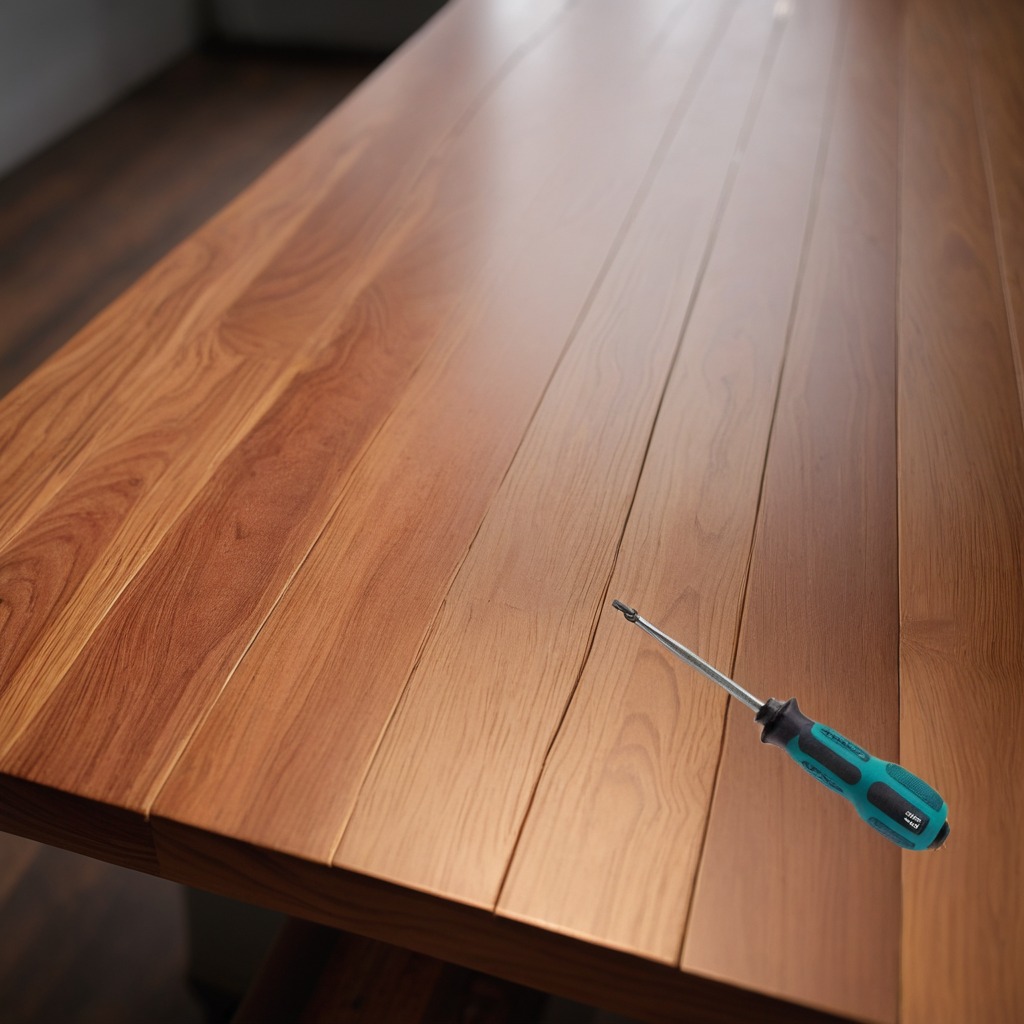
A screwdriver is lying on a wooden table in a carpentry studio.